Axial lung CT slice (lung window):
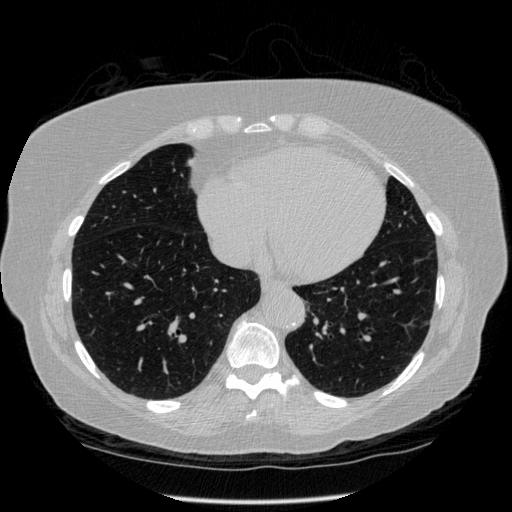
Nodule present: no